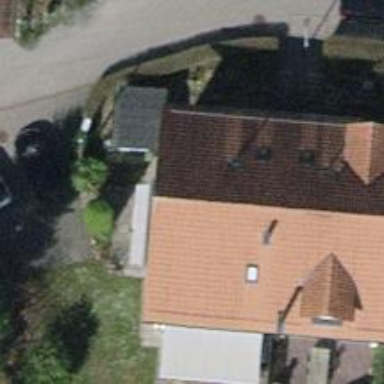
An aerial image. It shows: Terrace building.